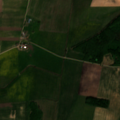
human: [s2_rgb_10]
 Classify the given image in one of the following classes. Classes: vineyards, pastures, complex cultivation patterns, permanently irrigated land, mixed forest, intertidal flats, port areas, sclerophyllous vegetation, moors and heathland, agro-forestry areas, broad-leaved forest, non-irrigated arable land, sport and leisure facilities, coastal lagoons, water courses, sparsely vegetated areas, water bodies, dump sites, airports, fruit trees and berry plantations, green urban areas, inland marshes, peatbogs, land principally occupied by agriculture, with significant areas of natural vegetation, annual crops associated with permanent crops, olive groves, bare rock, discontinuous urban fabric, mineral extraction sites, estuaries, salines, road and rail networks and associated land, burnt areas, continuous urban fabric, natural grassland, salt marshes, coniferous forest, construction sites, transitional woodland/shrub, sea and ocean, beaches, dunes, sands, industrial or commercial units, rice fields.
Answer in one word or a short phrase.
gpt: non-irrigated arable land, pastures, broad-leaved forest